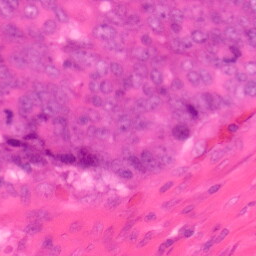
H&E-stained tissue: Colon